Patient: sex M, age 44
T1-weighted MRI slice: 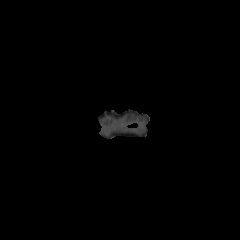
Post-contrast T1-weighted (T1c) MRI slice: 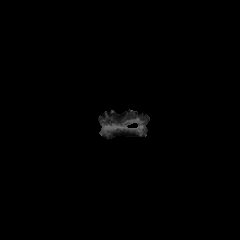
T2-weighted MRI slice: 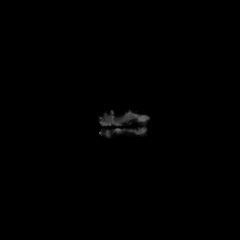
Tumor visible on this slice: no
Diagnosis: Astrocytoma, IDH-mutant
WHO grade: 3